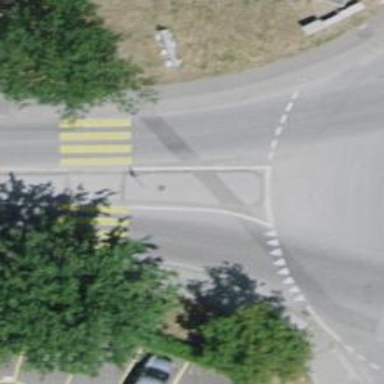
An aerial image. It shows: Tertiary road with asphalt surface including cycle lane.